Question: I am using aptana 3.3.1, django 1.2.7, python 2.7
when i create a new django project in aptana i get an empty project.
No settings.py no manage.py etc.

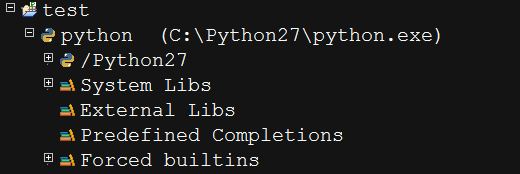
Answer: I found the problem.
It is the name of the project, test cant be used as the name of the project because it is the name of an existing python module.